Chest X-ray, PA view. Patient: 66 years old, sex F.
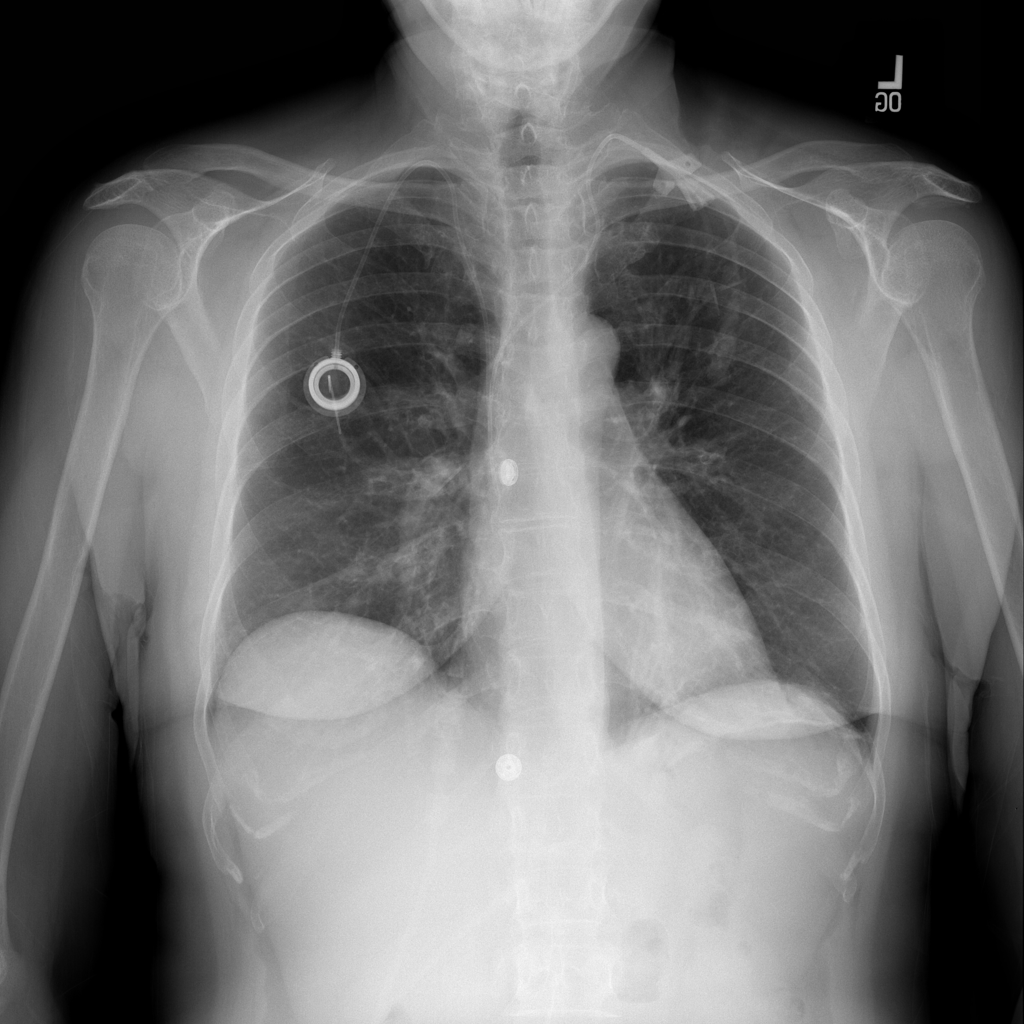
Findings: Atelectasis, Infiltration